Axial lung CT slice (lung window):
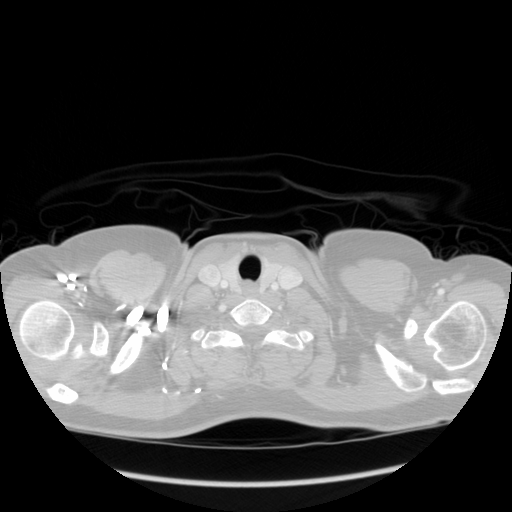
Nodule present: no